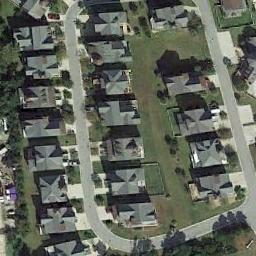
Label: dense_residential